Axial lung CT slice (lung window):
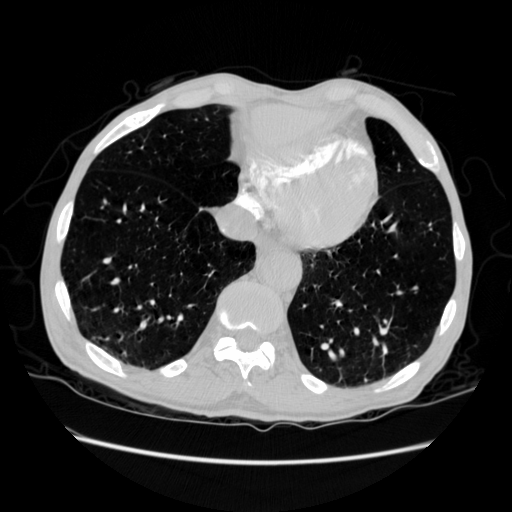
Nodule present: no